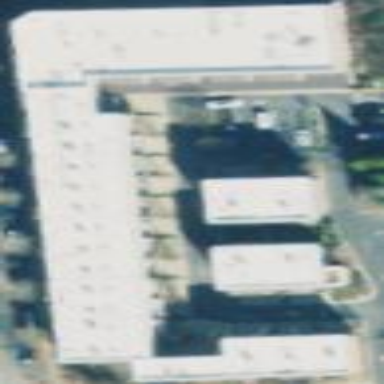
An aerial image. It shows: Flat roof terrace building.